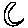
Label: moon